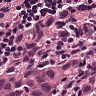
Metastatic tissue present: yes